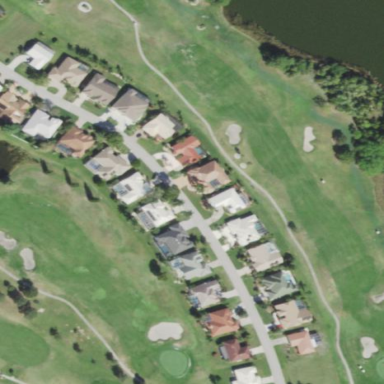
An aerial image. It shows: Grassy area designated as golf fairway.